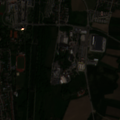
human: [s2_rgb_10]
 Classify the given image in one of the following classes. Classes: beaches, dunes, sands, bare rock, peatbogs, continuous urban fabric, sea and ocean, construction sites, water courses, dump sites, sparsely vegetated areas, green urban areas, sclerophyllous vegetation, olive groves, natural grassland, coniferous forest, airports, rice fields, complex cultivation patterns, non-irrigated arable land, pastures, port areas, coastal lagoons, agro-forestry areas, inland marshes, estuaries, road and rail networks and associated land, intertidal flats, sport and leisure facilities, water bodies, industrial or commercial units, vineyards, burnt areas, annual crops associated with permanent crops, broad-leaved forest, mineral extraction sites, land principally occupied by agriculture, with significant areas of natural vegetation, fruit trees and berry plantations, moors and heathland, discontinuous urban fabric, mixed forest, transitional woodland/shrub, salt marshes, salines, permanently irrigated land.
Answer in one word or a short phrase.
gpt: continuous urban fabric, discontinuous urban fabric, industrial or commercial units, non-irrigated arable land, land principally occupied by agriculture, with significant areas of natural vegetation